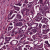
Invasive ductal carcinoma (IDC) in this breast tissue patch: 1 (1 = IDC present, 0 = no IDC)